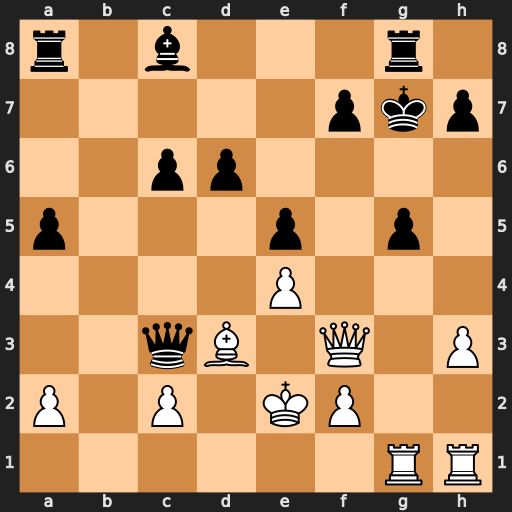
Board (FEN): r1b3r1/5pkp/2pp4/p3p1p1/4P3/2qB1Q1P/P1P1KP2/6RR
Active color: w
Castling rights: -
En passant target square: -
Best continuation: Rxg5+ Kf8 Rxg8+